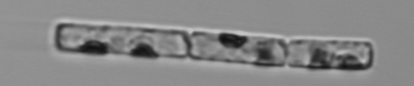
Label: Guinardia_delicatula